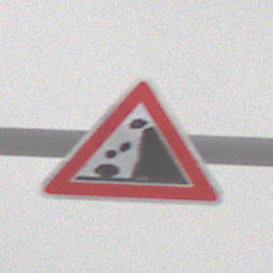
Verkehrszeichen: SteinschlagRechts
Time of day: MorningAfternoon
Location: Outdoor (Nature)
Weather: Overcast
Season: Winter
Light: Natural